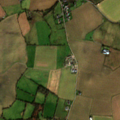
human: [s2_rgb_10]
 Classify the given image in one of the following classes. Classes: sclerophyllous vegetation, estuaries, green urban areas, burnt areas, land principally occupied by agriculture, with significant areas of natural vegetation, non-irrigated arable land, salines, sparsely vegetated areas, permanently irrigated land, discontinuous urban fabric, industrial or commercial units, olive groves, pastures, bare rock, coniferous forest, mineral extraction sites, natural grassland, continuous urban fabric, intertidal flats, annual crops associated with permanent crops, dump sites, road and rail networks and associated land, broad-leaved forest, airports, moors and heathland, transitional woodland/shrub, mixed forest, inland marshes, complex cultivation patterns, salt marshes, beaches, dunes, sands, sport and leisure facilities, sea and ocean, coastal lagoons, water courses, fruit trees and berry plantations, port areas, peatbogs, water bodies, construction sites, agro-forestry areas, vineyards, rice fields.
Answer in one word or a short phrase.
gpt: non-irrigated arable land, pastures